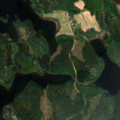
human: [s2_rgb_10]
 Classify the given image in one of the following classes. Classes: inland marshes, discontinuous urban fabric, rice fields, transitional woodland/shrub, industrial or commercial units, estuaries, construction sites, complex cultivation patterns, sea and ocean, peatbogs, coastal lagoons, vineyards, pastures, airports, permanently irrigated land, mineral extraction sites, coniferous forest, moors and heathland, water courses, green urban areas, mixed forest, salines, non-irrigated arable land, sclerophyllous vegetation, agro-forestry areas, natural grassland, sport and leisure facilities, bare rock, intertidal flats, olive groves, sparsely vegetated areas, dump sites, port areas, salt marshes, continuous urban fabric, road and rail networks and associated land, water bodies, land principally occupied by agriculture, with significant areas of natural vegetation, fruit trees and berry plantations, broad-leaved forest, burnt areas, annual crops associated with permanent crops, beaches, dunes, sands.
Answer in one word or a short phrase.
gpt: coniferous forest, mixed forest, transitional woodland/shrub, water bodies